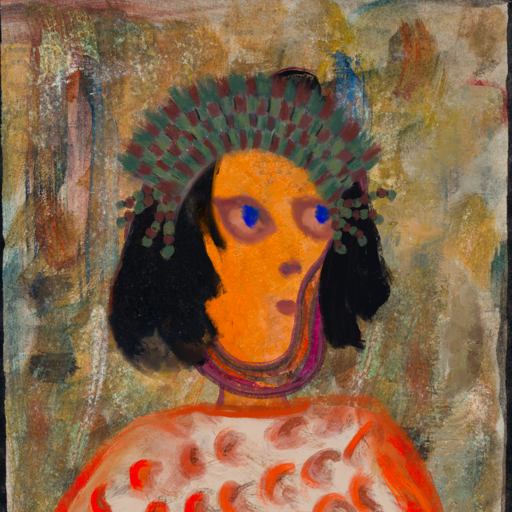
Background: Pipe, Head And Neck Side: Hypocrite_w_Hair, Face Side: Mother_And_Son_Mother, Bust: Rupkatha, Hair Side: Mosgoul, Head Accessory: After_Raid_Crown, Second Necklace: Blank, Necklace: Blank, Baby: Blank